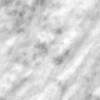
Label: no_change